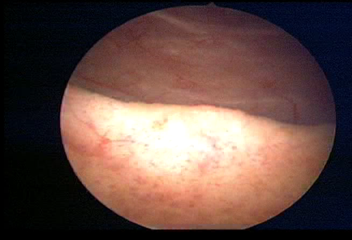
Modality: WLC
Class: Normal mucosa
Bladder cancer association: No